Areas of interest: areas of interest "Xueni Education City"
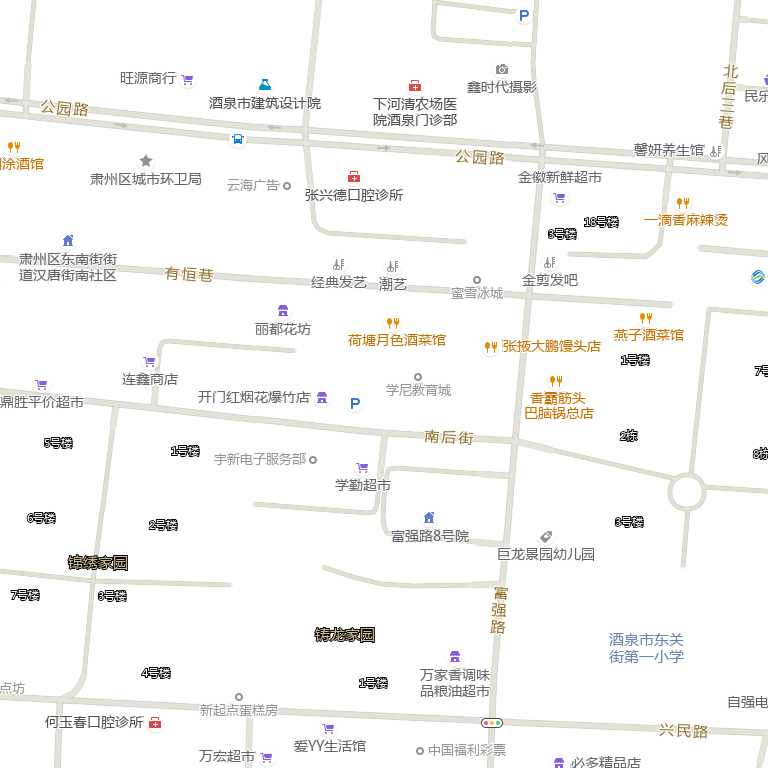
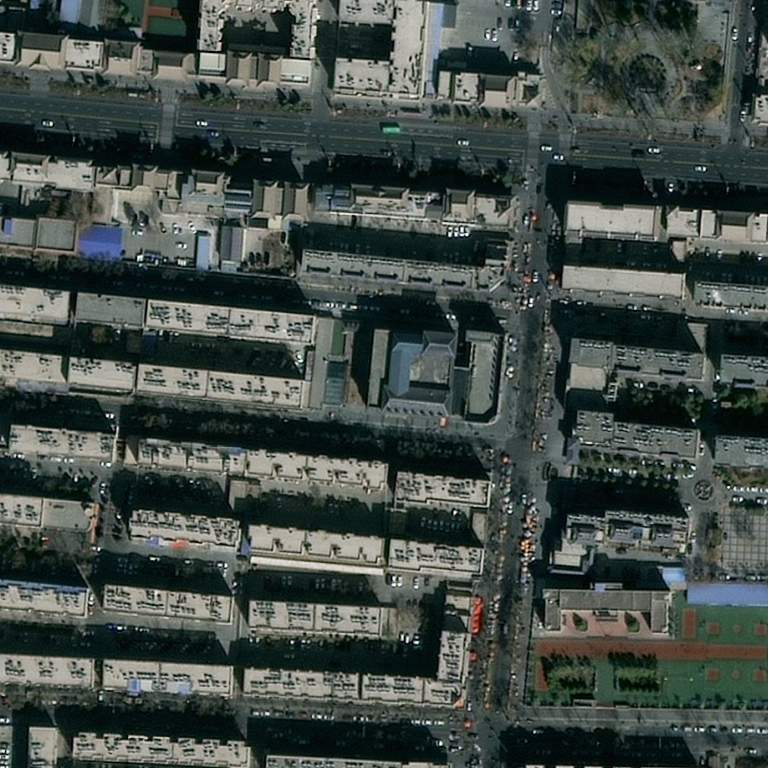